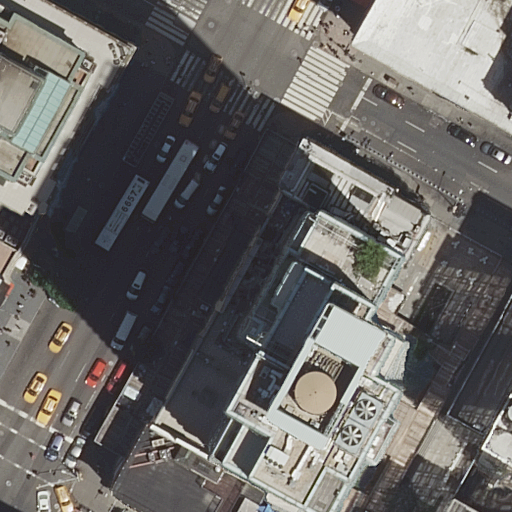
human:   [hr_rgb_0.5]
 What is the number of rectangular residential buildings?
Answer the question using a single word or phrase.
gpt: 6

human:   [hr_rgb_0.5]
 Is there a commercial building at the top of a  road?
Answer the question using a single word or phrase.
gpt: no

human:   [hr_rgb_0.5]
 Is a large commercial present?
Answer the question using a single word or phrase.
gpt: yes

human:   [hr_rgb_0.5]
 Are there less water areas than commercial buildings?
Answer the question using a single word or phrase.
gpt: no

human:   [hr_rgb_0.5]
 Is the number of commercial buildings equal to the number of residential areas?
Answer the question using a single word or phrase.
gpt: no

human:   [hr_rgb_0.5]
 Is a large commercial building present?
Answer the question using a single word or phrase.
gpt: no

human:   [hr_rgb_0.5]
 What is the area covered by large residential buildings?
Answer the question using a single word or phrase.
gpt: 2222m2

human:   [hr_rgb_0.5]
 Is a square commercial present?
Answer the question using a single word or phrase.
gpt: no

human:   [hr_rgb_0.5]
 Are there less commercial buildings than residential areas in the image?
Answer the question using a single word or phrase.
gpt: yes

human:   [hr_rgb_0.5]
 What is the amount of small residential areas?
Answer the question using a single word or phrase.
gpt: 0

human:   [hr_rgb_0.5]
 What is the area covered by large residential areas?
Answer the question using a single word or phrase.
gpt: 2876m2

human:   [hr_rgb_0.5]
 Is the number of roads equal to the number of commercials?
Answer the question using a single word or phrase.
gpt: no

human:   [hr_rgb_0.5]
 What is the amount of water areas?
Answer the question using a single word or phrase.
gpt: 0

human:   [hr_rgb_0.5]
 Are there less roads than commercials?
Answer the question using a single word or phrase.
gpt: no

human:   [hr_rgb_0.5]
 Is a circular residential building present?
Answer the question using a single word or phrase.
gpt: no

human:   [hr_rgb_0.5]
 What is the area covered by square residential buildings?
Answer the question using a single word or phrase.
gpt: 0m2

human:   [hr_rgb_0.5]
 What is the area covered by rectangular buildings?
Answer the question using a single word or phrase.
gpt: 1053m2

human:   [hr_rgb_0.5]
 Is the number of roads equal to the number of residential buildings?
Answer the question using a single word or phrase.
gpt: no

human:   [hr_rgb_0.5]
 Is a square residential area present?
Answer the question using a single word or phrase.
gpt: no

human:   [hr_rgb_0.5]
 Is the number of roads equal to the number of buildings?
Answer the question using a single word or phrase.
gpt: no

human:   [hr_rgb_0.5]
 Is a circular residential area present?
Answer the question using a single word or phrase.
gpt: no

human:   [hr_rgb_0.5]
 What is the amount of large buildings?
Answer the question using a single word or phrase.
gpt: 2

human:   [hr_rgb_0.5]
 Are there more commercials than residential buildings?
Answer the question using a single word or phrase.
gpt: no

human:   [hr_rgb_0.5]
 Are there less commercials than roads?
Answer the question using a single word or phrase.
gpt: yes

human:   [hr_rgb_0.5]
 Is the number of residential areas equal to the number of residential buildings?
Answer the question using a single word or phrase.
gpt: no

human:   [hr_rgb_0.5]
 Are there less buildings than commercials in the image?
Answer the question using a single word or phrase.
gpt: no

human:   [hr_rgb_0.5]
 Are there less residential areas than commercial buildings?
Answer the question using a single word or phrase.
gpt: no

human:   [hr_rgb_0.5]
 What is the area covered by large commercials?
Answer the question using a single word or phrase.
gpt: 3119m2

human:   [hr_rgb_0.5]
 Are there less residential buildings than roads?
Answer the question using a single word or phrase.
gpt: no

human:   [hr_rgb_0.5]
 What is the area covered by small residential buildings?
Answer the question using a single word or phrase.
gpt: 33m2

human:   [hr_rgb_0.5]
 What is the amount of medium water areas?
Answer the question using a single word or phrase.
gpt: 0

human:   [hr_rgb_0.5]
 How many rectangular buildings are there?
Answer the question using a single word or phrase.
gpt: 6

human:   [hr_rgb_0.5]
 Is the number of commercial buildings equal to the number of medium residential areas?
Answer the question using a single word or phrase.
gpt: yes

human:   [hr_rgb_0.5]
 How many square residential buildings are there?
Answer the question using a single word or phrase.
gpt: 0

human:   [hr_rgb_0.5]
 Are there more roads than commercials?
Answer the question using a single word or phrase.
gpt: yes

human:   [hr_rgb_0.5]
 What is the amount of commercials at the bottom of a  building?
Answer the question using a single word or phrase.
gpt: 1